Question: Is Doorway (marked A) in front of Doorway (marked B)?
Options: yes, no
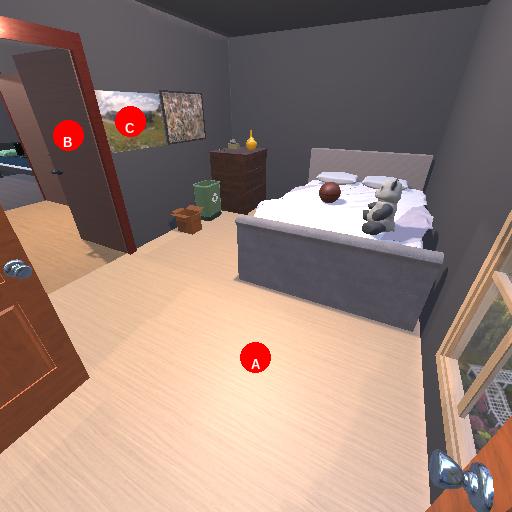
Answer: yes